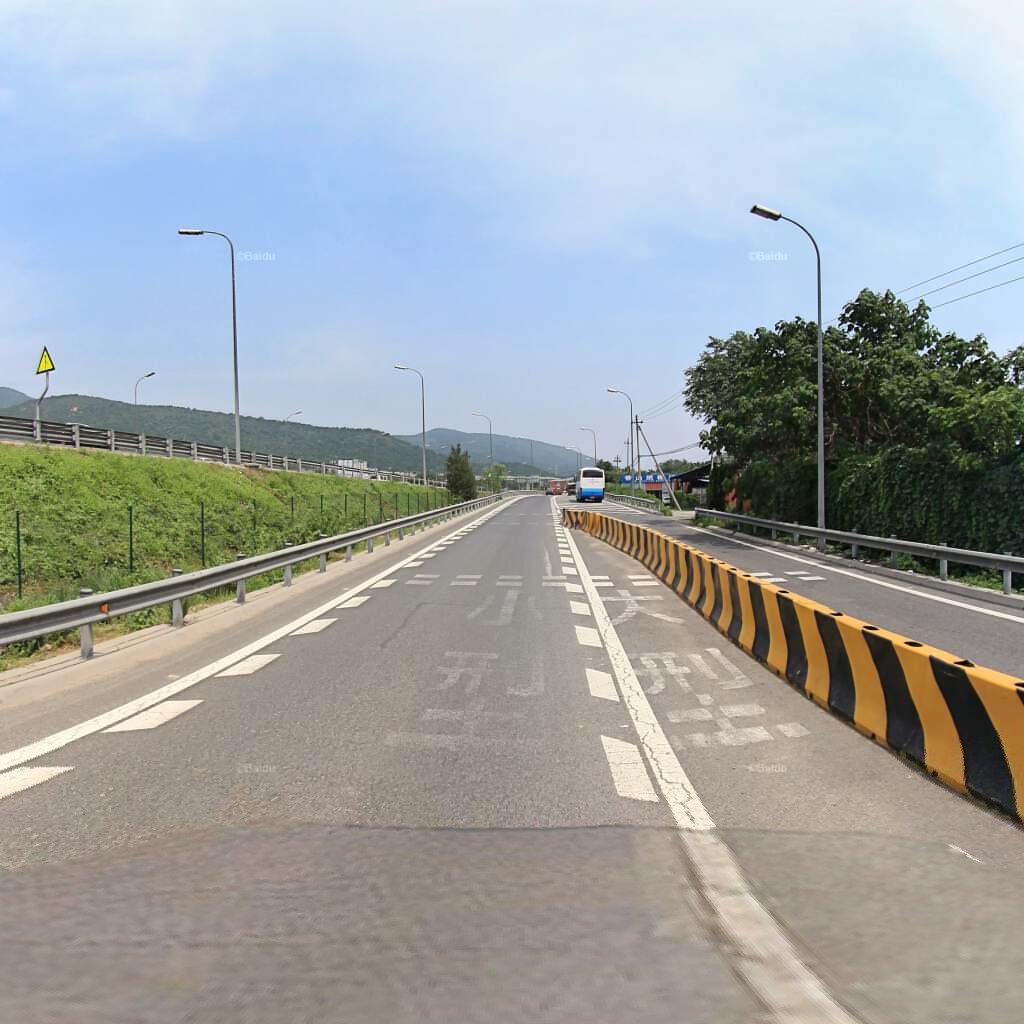
Region: Haidian
Road damage annotations: longitudinal patch